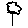
Label: tree